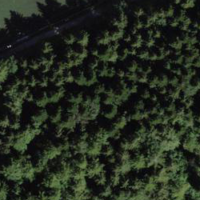
EUNIS habitat code: 43
Species observed at this site:
Tussilago farfara